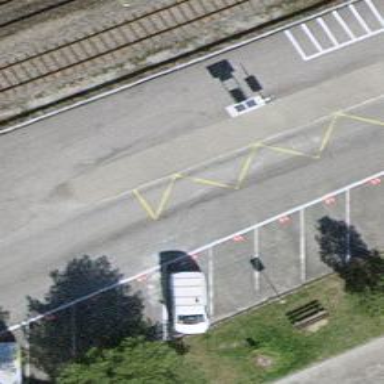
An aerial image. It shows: Bus stop with platform for public transport.